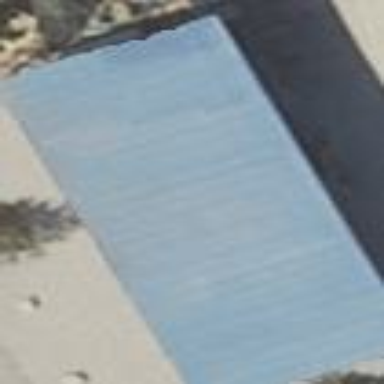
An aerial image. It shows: Industrial building.